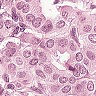
Metastatic tissue present: yes